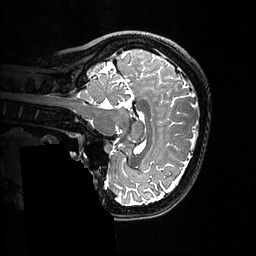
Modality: T2w
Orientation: sagittal
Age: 30
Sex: female
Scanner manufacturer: ge
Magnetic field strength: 3 T
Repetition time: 3.231 s
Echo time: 0.06562 s